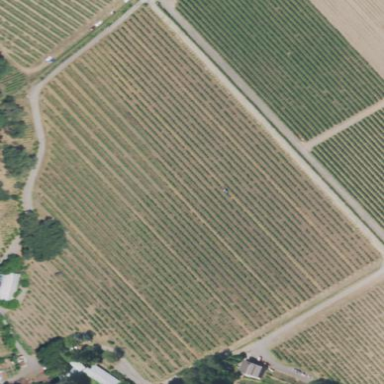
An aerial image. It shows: Vineyard where grapes are grown.